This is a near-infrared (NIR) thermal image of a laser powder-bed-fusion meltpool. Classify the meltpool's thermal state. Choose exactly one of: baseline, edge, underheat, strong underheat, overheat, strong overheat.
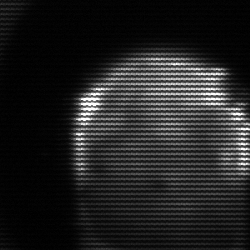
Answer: edge